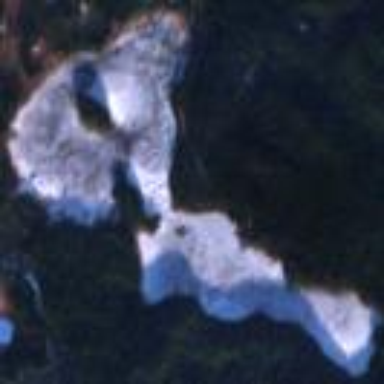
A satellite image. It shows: Serene lake.